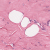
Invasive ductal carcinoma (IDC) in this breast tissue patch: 0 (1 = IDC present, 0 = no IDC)